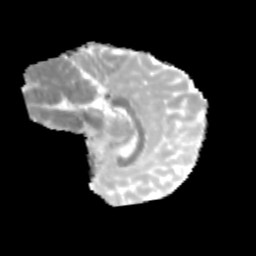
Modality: MD
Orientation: sagittal
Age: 9
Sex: female
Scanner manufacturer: siemens
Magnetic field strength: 3 T
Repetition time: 3.8 s
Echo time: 0.07 s